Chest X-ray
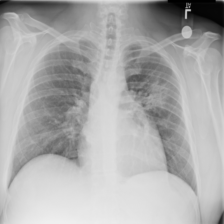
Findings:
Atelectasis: negative
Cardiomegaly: negative
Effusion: negative
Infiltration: positive
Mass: negative
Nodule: negative
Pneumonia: negative
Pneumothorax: negative
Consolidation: negative
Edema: negative
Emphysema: negative
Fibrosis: negative
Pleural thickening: negative
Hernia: negative